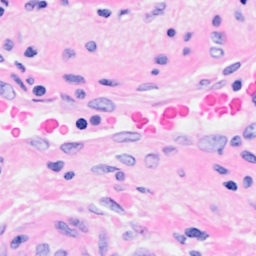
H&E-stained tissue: Breast